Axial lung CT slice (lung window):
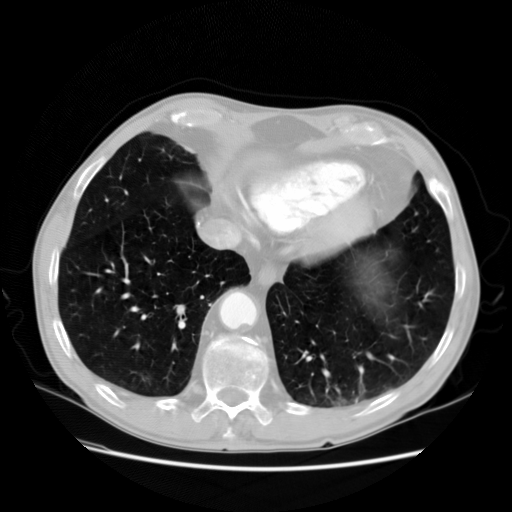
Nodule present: yes
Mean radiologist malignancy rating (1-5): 2